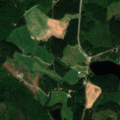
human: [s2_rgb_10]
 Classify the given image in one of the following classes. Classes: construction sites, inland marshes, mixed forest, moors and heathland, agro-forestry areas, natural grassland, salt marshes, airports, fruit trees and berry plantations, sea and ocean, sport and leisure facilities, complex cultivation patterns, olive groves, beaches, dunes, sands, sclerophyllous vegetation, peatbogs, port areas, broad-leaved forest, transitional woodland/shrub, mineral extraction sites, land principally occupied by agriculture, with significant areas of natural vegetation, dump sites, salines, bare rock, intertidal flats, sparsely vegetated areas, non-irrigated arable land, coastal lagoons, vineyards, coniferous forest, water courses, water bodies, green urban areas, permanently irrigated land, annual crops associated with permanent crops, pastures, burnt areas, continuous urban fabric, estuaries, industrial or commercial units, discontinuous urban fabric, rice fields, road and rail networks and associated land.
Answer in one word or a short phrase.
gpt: land principally occupied by agriculture, with significant areas of natural vegetation, mixed forest, water bodies